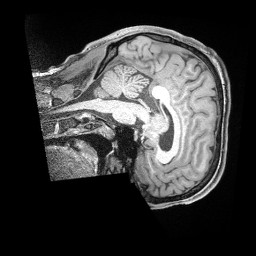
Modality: T1w
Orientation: sagittal
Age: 35
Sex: male
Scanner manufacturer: siemens
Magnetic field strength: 3 T
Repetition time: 2 s
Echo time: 0.00211 s